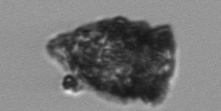
Label: Tintinnopsis